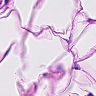
Metastatic tissue present: no